Question: I'm new to Node and try to understand the non-blocking nature of node.
In the image below I've created a high level diagram of the request.

As I understand, all processes from a single user for a single app run on a single thread.
What I would like to understand is the how the logic of the event loop fits in this diagram. Is the event loop the same as the processor pipeline where instructions are queued?
Imagine that we load an app page into RAM that creates a stream to read from by the program:
'''
readstream.on('data', function(data) {});
'''
Instructions for creating the readstream and waiting for data to occur: does this instruction "hang" in a register (waiting for the I/O to finish) in the processor whereas in a multithreaded environment, the processor just doesn't take new instructions from the RAM until the result of the previous I/O request has been returned to the RAM?
Or is the way I see this entirely/partially wrong?
Just a supplementary (related, perhaps stupid) question: run different users on different threads on the server and isn't the single threaded benefit only for a single user?
I'm new to this type of detail, so excuse me if this question doesn't entirely make sense to you. But understanding this seems essential for me before moving forward.
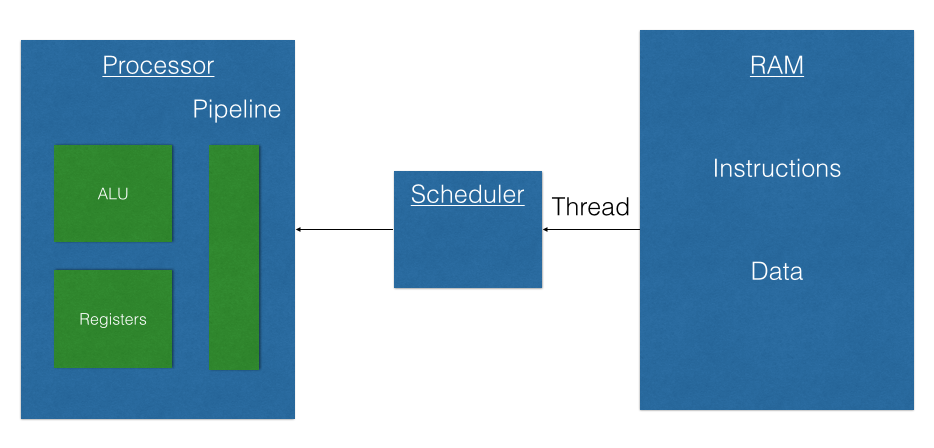
Answer: Threads and I/O have to do with operating system implementation and services, not CPU architecture.
Operations that involve input/output devices of any kind -- mass storage, networks, serial ports, etc. -- are structured as requests from the CPU to an external device that, by one of several possible mechanisms, are later satisfied.
On top of that reality, operating systems provide alternative programming models. In one model, the factual nature of input/output operations are essentially disguised such that executing programs are given an API that appears to be synchronous. In a C program, a call to the 'write()' system call will cause the entire process to delay until the operation has completed.
Another programming model more closely exposes the asynchronous reality of the system. That's what Node uses. Operating systems provide ways to initiate long-duration asynchronous operations, along with ways for a process to either check for results or to block and wait for results. In Node, the runtime system can juggle lots of separate operations because the entire model is based on code running in response to events. An event can be a synthetic thing (such as the "event" of a Node module being loaded and run initially), or it can be something that's a result of actual asynchronous external events. In the case of input/output operations, the Node runtime waits for operating system notification and translates that into an event that causes some JavaScript code to run.